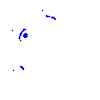
Particle: kaon